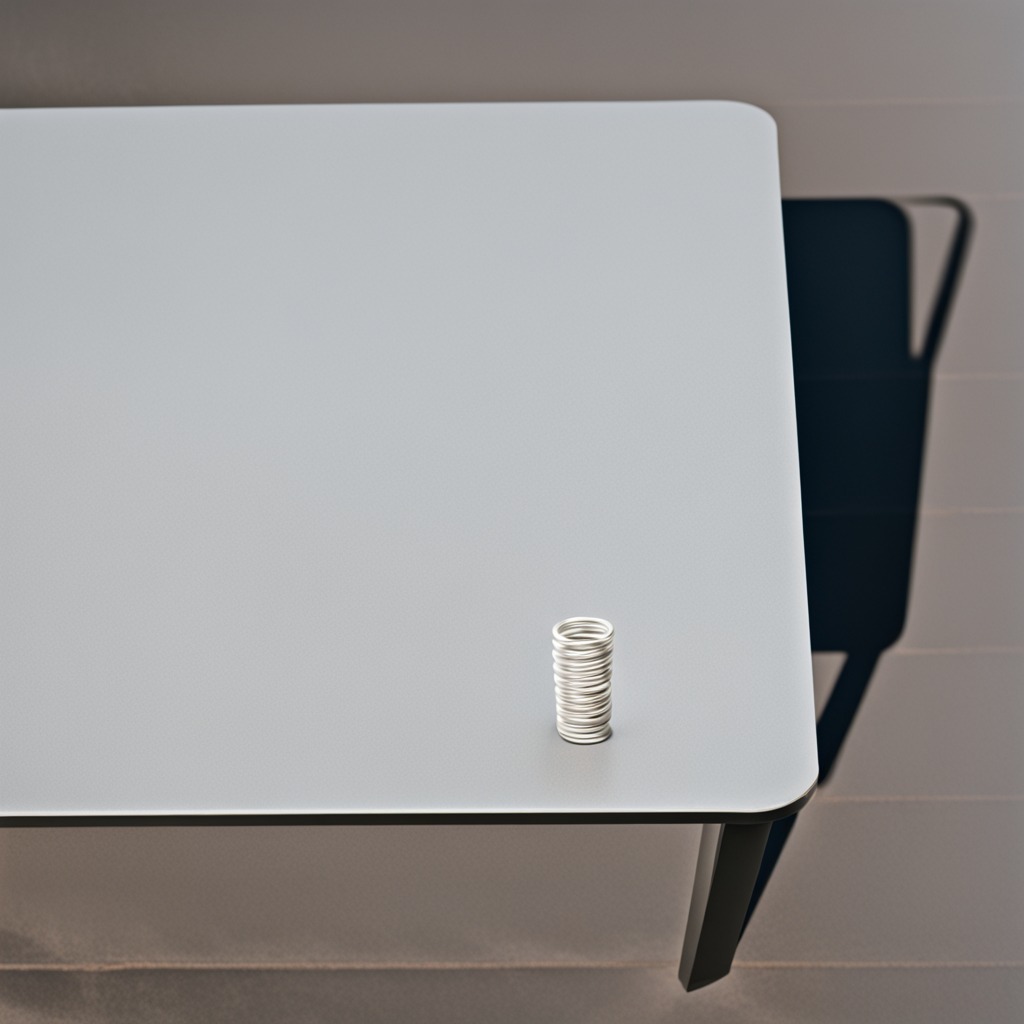
A coiled metal spring lies on the table.